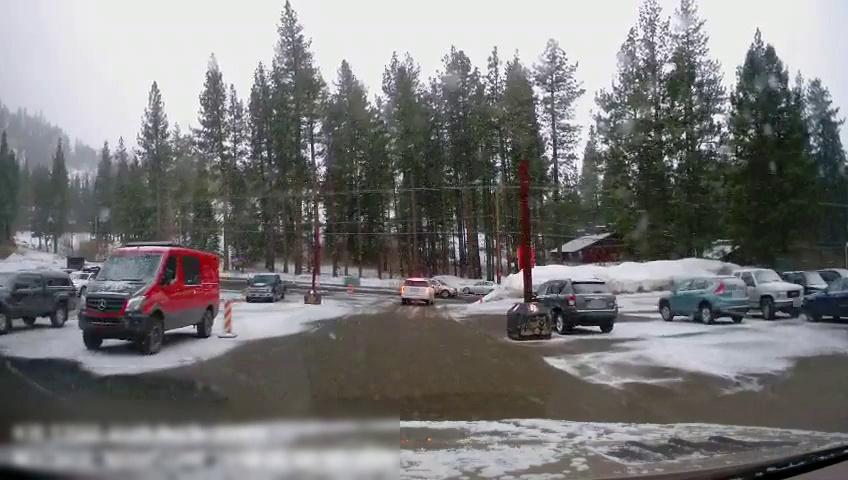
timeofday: Day
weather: Snowy
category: Vehicles | SUV
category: Vehicles | Car
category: Vehicles | SUV
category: Vehicles | SUV
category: Vehicles | SUV
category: Vehicles | Truck
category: Vehicles | Van
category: Vehicles | SUV
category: Vehicles | SUV
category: Vehicles | SUV
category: Vehicles | Truck
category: Vehicles | SUV
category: Vehicles | Car
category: Drivable Space